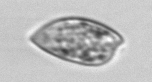
Label: Prorocentrum_dentatum